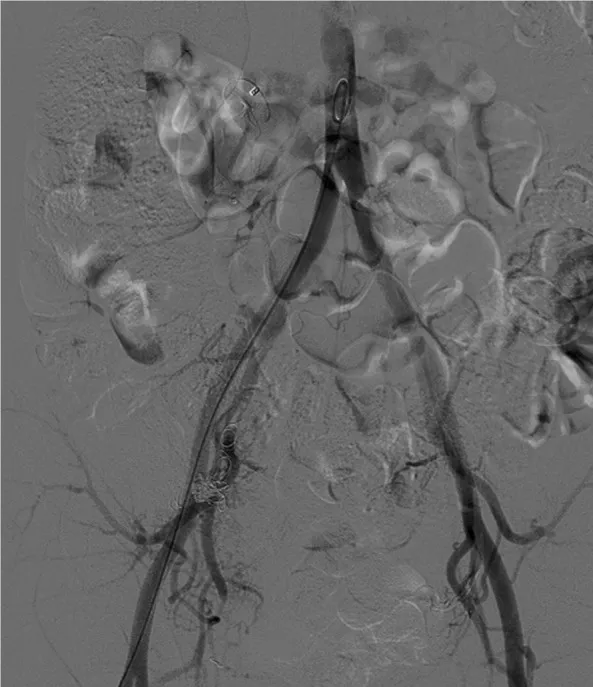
After the second arterial embolization performed 6 months later, the final aortography shows the complete AVF occlusion.
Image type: radiology (ct)